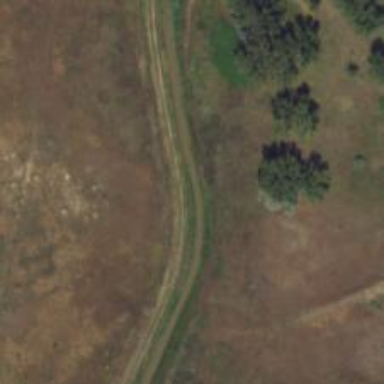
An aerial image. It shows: Canal used for irrigation.